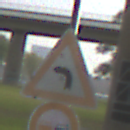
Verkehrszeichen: KurveLinks
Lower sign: Ueberholverbot
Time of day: SunriseSunset
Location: Outdoor (Suburban)
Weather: PartlyCloudy
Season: NotSpecified
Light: Natural